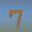
Label: 7